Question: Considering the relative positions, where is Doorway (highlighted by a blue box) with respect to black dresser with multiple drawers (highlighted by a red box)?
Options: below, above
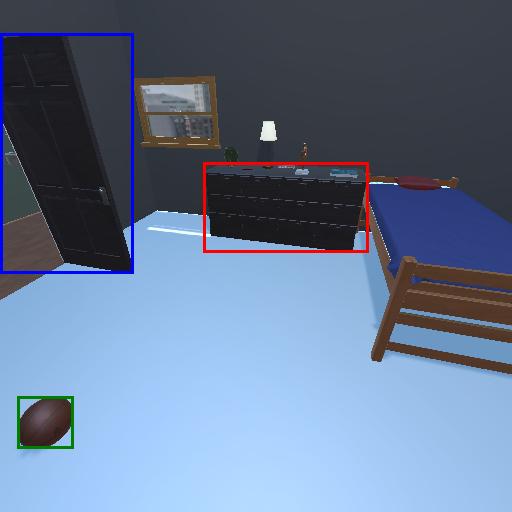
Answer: below